四年级 · 代数
（2022 春・梁平区期末）如果 $\star \times \triangle=\square$, 那么, $\star=$ $\qquad$ , $\triangle=$ $\qquad$

$+、-、 \times 、 \div$ 中选填）; 这样填的依据是 $\qquad$ （填文字）。
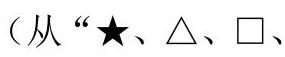
答案: 解【解答】解：如果 $\star \times \triangle=\square$, 那么, $\star=\square \div \triangle, \triangle=\square \div \star$ （从 “ $\star 、 \triangle 、 \square 、+、-、 \times 、$

”中选填）；这样填的依据是乘与除的互逆关系（填文字）。

故答案为: $\square \div \triangle$; $\square \div \star$; 。乘与除的互逆关系